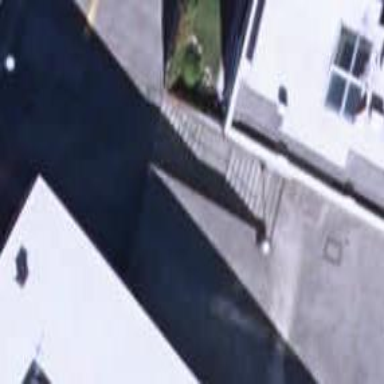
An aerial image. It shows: Road with steps.